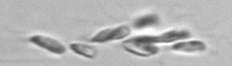
Label: Dinobryon